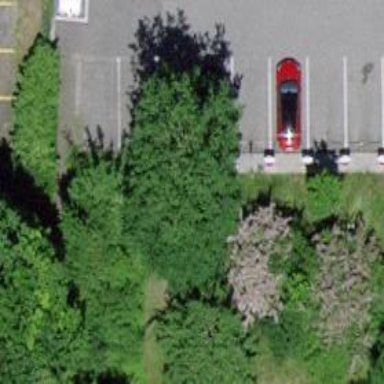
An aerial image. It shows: Charging station.